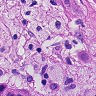
Metastatic tissue present: yes